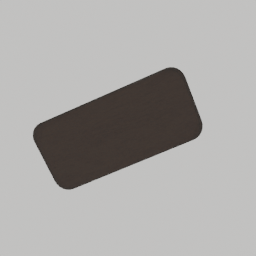
Label: furniture